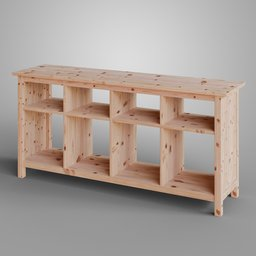
Label: furniture